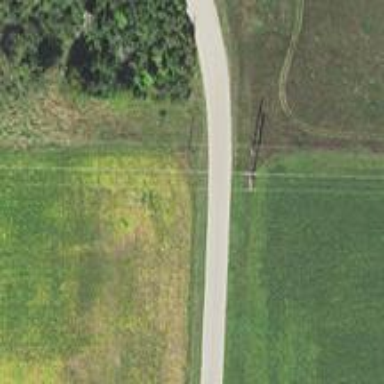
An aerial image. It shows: Power pole.